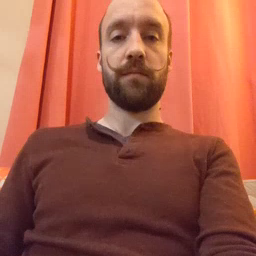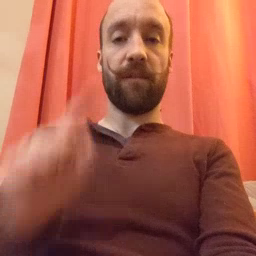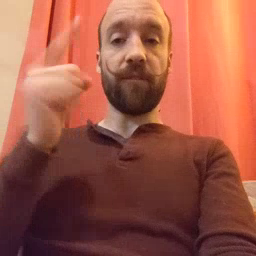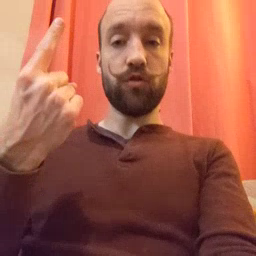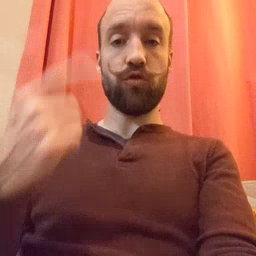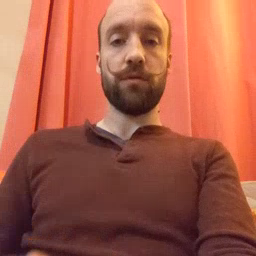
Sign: first